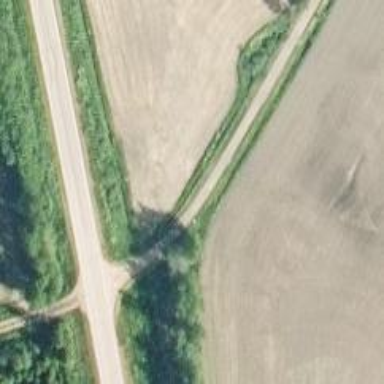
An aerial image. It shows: Track road.